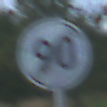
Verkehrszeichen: EndeGeschwindigkeit90
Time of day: MorningAfternoon
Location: Outdoor (Nature)
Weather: PartlyCloudy
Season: NotSpecified
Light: Natural